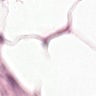
Metastatic tissue present: no